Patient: sex M, age 74
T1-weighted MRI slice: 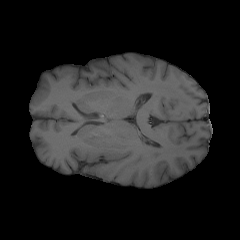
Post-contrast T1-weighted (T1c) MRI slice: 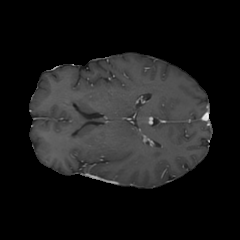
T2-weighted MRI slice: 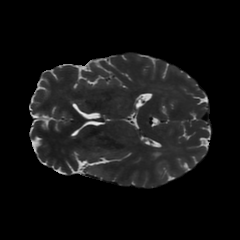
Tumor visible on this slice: yes
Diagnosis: Astrocytoma, IDH-wildtype
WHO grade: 3